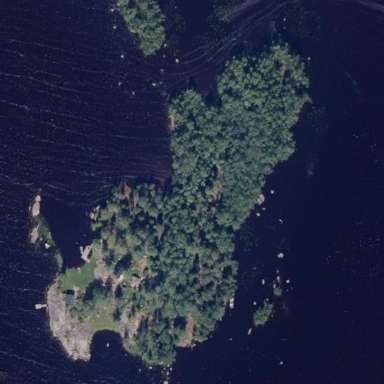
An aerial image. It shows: Islet covered with woodland.